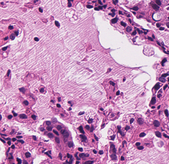
Tumor epithelial tissue: yes
Tumor-associated stroma tissue: no
Normal tissue: no